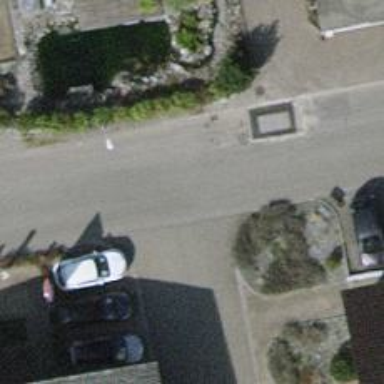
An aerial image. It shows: Asphalt road in residential area.